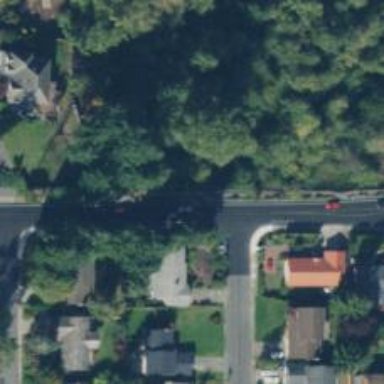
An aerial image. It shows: Footway along the road.